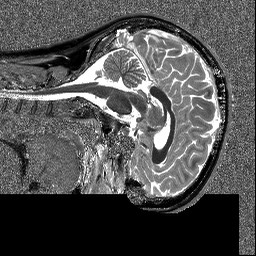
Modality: T1map
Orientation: sagittal
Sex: female